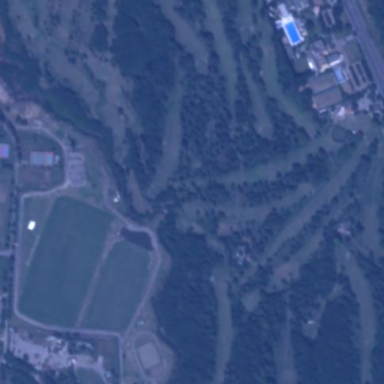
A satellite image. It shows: Golf course surrounded by greenery.